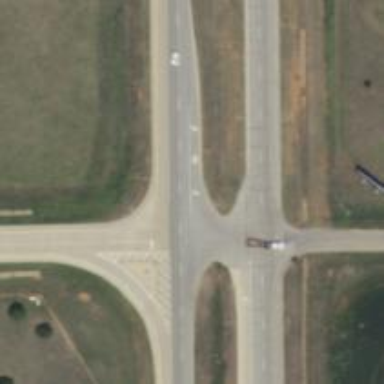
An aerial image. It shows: Road with stop sign.